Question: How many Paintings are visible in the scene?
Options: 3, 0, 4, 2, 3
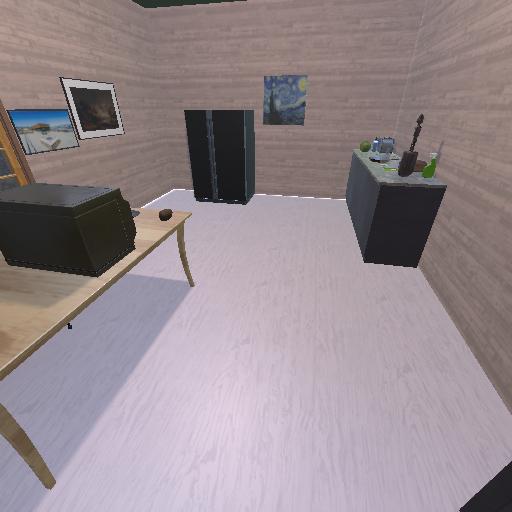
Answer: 3